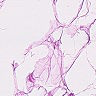
Metastatic tissue present: no